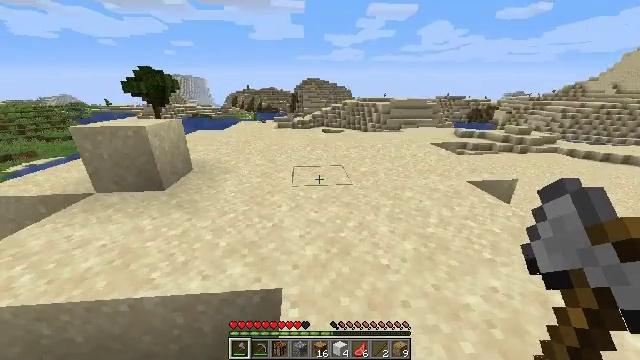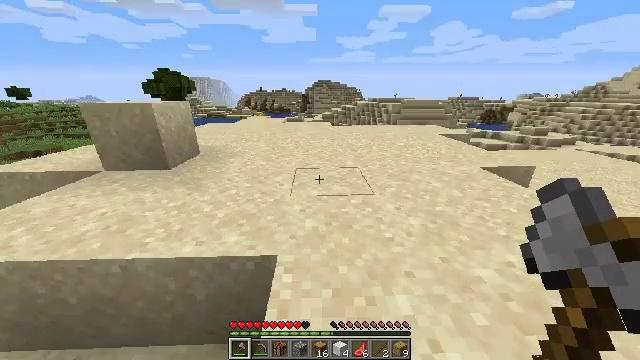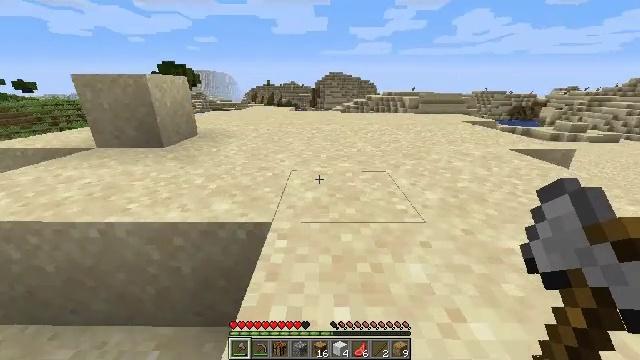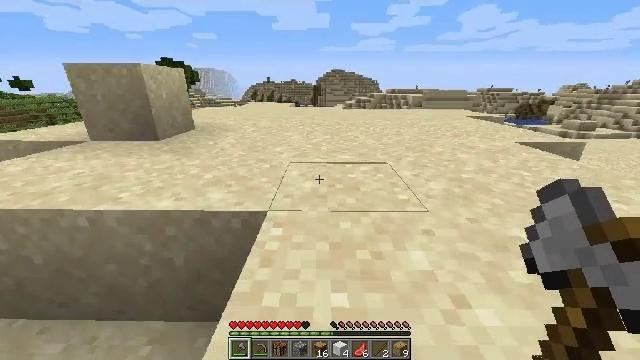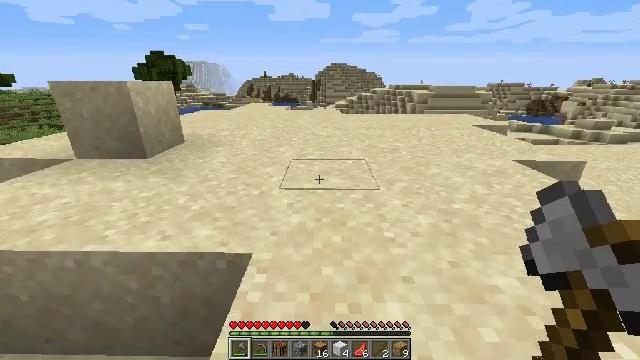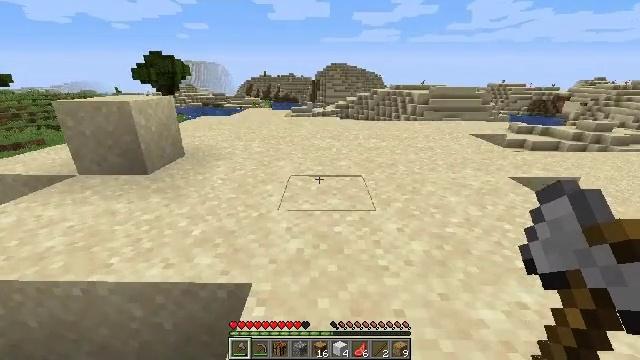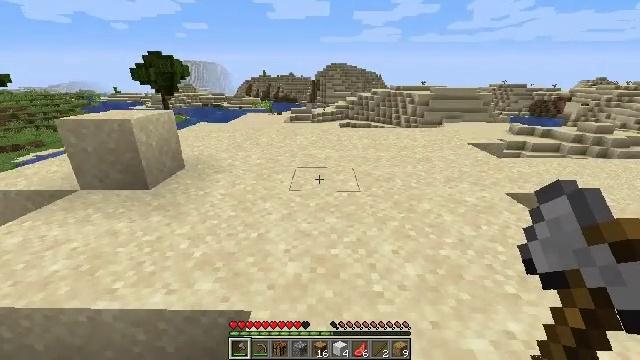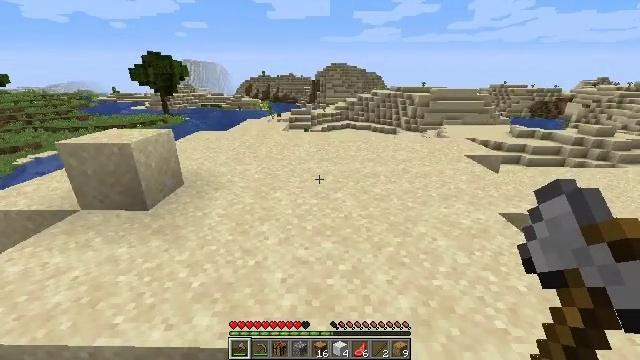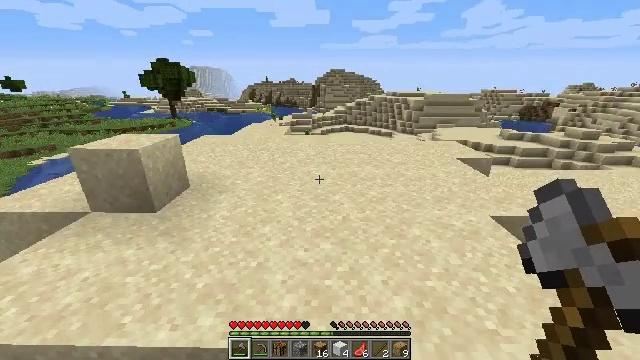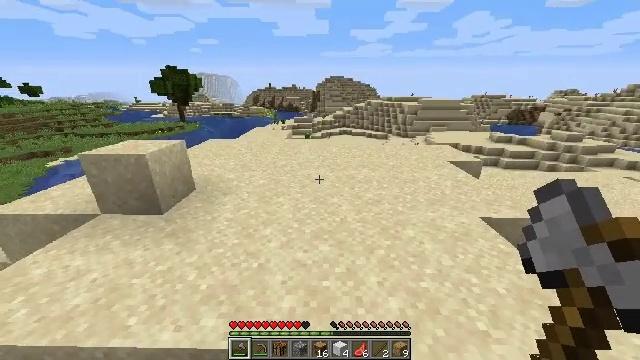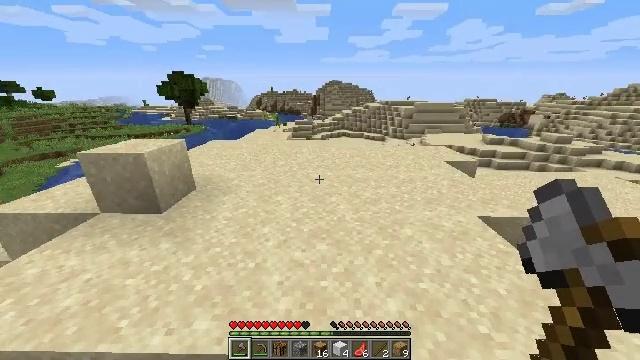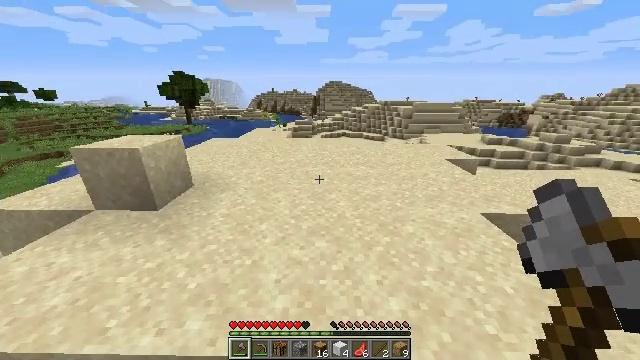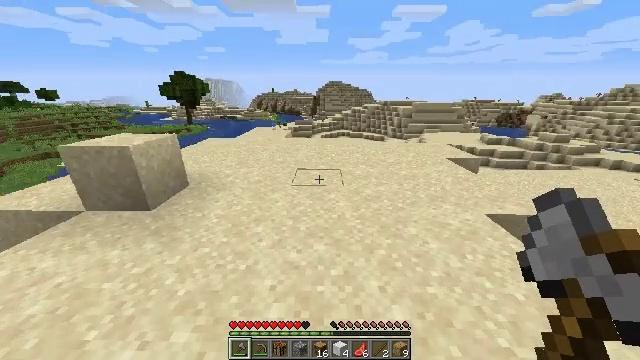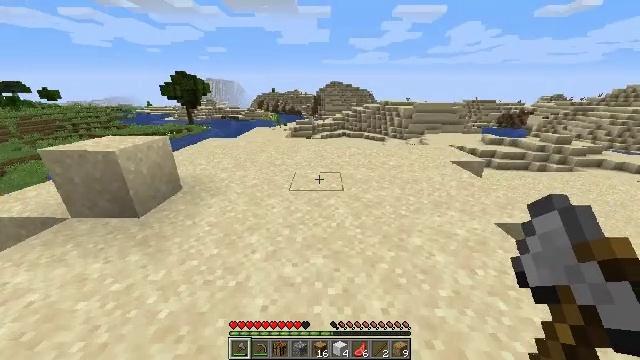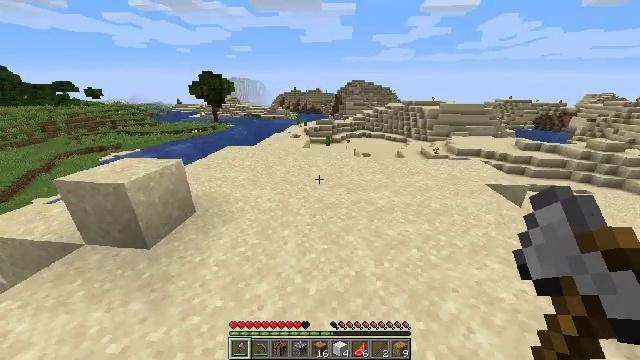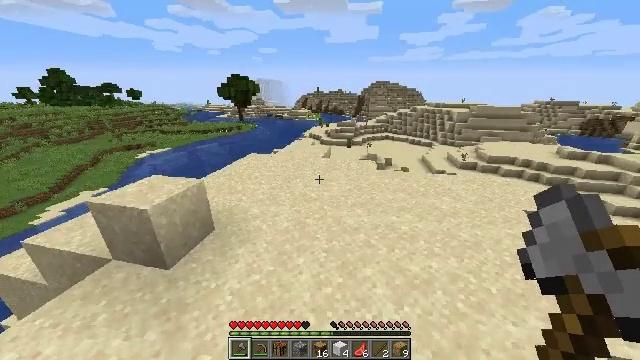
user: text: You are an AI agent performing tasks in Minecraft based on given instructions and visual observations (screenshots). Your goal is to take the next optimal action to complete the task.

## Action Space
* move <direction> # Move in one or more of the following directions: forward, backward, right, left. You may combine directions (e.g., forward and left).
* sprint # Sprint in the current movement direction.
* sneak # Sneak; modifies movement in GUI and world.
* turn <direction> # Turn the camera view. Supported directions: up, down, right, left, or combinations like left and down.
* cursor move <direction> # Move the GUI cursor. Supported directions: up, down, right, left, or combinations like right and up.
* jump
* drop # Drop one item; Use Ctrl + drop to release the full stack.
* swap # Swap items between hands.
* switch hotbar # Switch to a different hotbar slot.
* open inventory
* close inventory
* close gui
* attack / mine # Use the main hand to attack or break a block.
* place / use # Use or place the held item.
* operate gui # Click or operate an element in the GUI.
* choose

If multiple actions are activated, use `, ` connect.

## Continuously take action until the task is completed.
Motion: motion action
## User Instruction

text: Fish and kill the salmon.
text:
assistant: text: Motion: move forward, sprint, turn left, jump
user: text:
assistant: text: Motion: move forward, sprint, turn left, jump
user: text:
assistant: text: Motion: move forward, sprint, jump
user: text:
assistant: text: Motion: move forward, sprint, jump
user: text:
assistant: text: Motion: move forward, sprint, jump
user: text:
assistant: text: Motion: move forward, sprint, jump
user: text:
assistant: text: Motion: move forward, sprint, jump
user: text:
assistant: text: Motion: move forward, sprint, jump
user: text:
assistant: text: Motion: move forward, sprint, jump
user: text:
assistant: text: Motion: move forward, sprint, jump
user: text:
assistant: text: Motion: move forward, sprint, jump
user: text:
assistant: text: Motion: move forward, sprint, jump
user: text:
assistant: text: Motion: move forward, sprint, jump
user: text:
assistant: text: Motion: move forward, sprint, turn left, jump
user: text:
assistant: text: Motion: move forward, sprint, turn left, jump
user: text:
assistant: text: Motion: move forward, sprint, turn left, jump
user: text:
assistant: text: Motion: move forward, sprint, turn left, jump
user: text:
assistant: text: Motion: move forward, sprint, jump
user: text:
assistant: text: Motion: move forward, sprint, jump
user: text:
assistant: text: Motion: move forward, sprint, jump
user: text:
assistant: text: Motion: move forward, sprint, jump
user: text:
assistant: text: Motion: move forward, sprint, jump
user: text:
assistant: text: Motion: move forward, sprint, jump
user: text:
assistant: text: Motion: move forward, sprint, jump
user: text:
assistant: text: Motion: move forward, sprint, jump
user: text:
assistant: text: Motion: move forward, sprint, jump
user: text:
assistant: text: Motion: move forward, sprint, jump
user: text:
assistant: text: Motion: move forward, sprint, turn left, jump
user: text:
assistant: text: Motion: move forward, sprint, jump
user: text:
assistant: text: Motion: move forward, sprint, jump